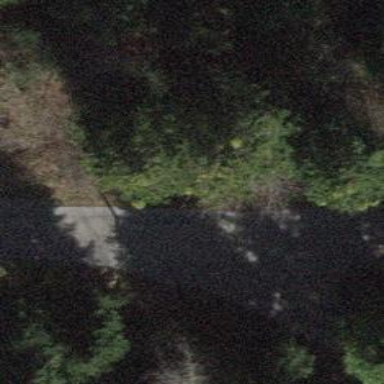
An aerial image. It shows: Unclassified road with paved surface.